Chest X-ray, PA view. Patient: 52 years old, sex M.
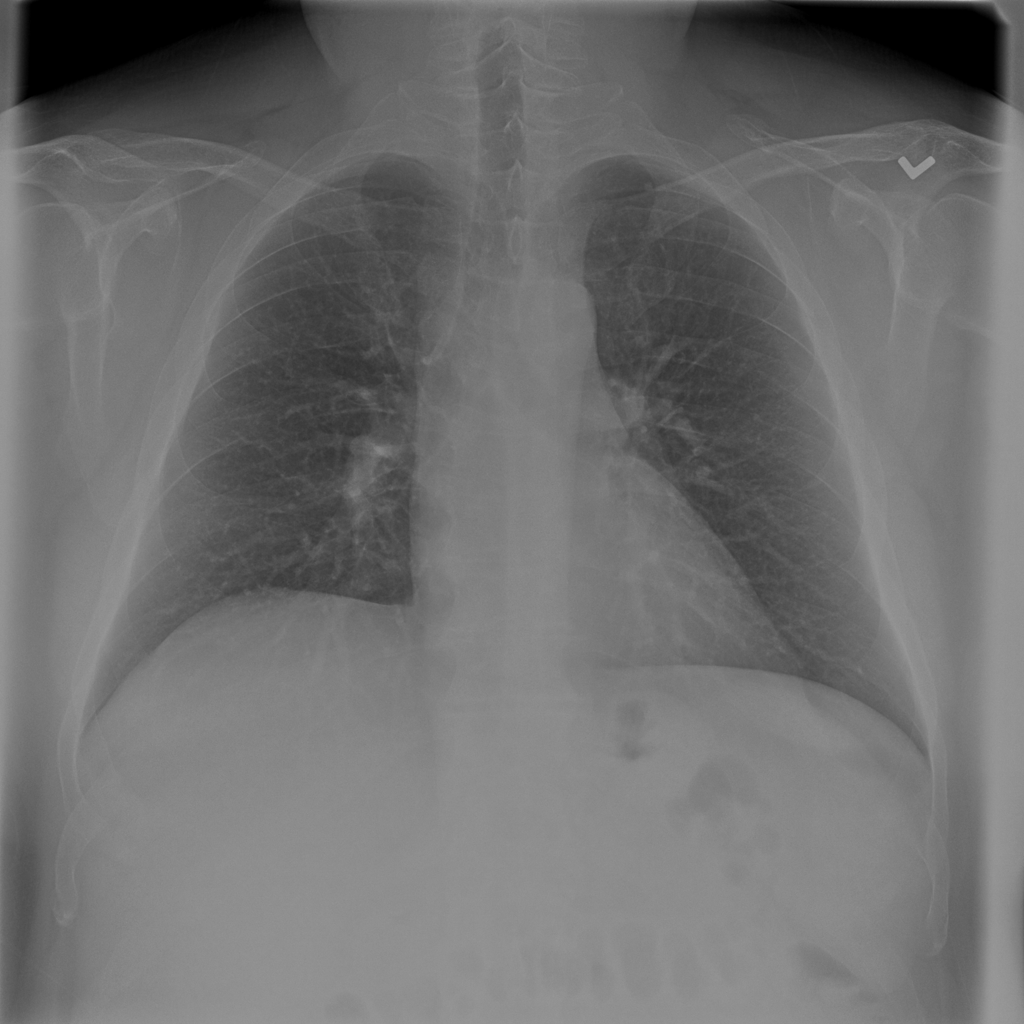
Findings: No Finding